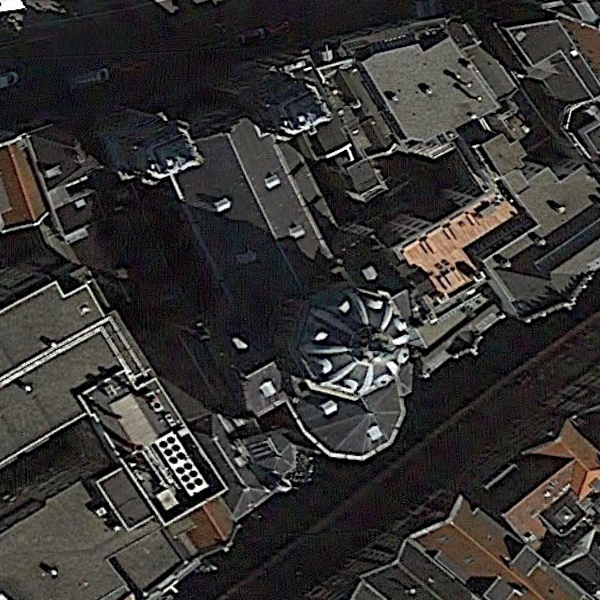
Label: Church